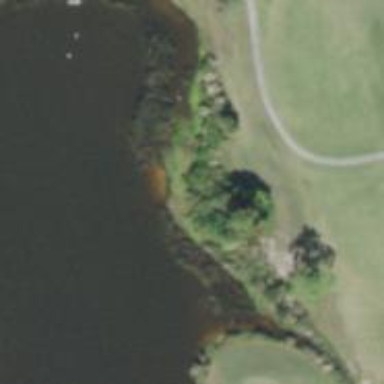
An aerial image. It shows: Water hazard on golf course.